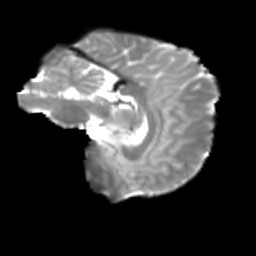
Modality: T2w
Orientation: sagittal
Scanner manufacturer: siemens
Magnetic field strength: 3 T
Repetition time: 4 s
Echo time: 0.0594 s